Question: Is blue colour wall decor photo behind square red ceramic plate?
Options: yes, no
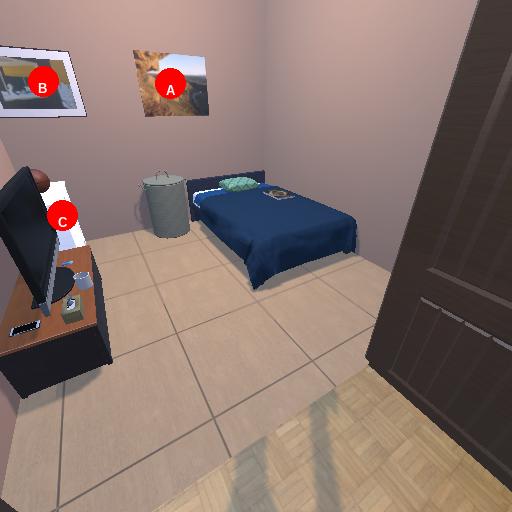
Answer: yes